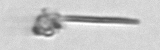
Label: fiber_TAG_external_detritus